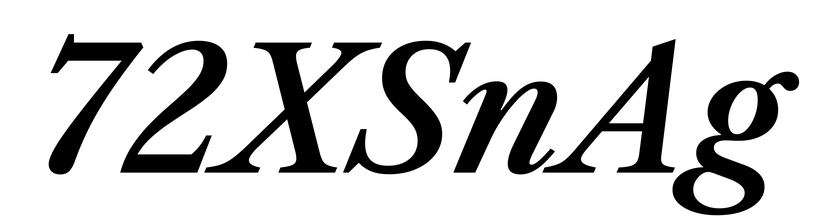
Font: LibreCaslonText-Italic_SemiBold_Italic